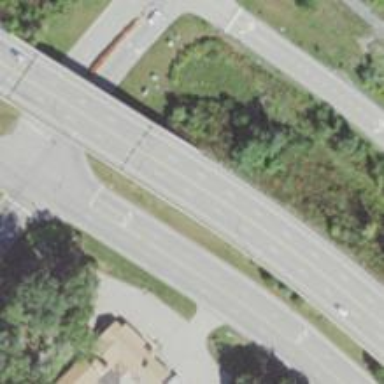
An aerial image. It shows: Bridge crossing over highway trunk expressway.